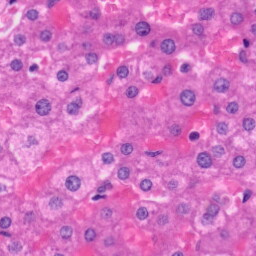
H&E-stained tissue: Liver